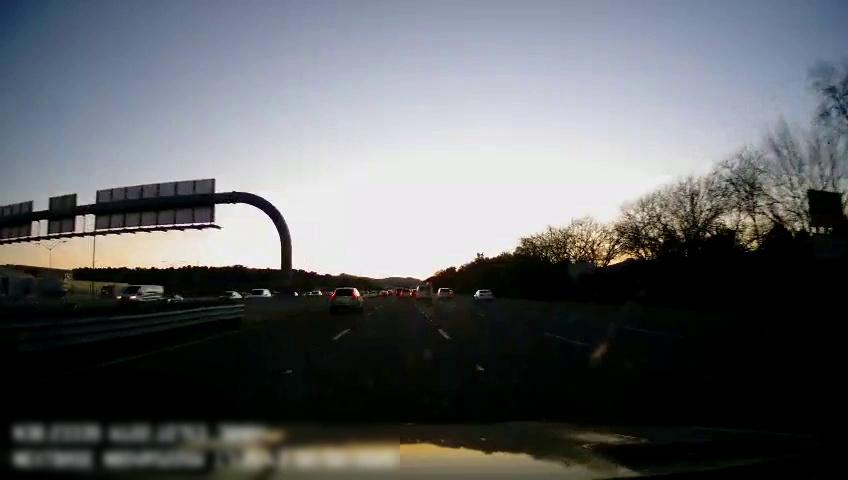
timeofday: Dusk/Dawn/Twilight
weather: Sunny
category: Drivable Space
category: Vehicles | Van
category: Vehicles | Car
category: Vehicles | Car
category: Vehicles | Car
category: Vehicles | Car
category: Vehicles | Car
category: Vehicles | SUV
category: Vehicles | Car
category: Vehicles | Van
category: Vehicles | SUV
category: Lanes | Alternate Lane
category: Lanes | Current Lane
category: Lanes | Current Lane
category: Lanes | Alternate Lane
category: Lanes | Alternate Lane